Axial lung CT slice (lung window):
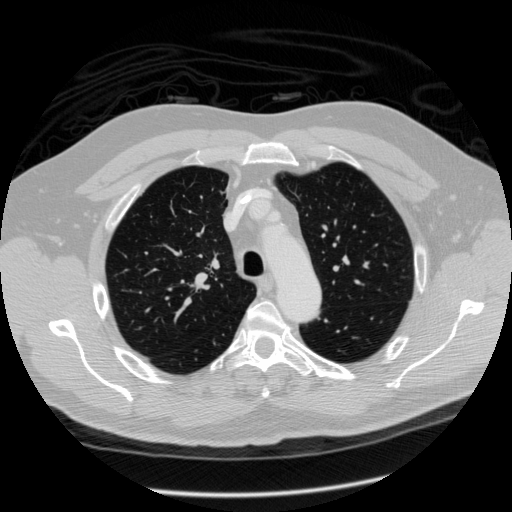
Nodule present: no